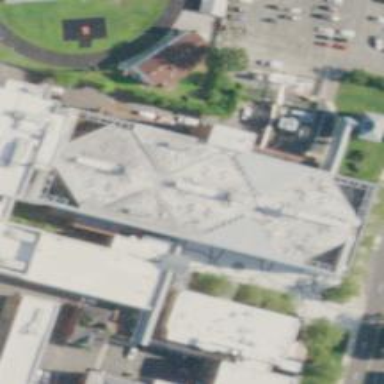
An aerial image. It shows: Prison building.